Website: lowes
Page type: billing-address
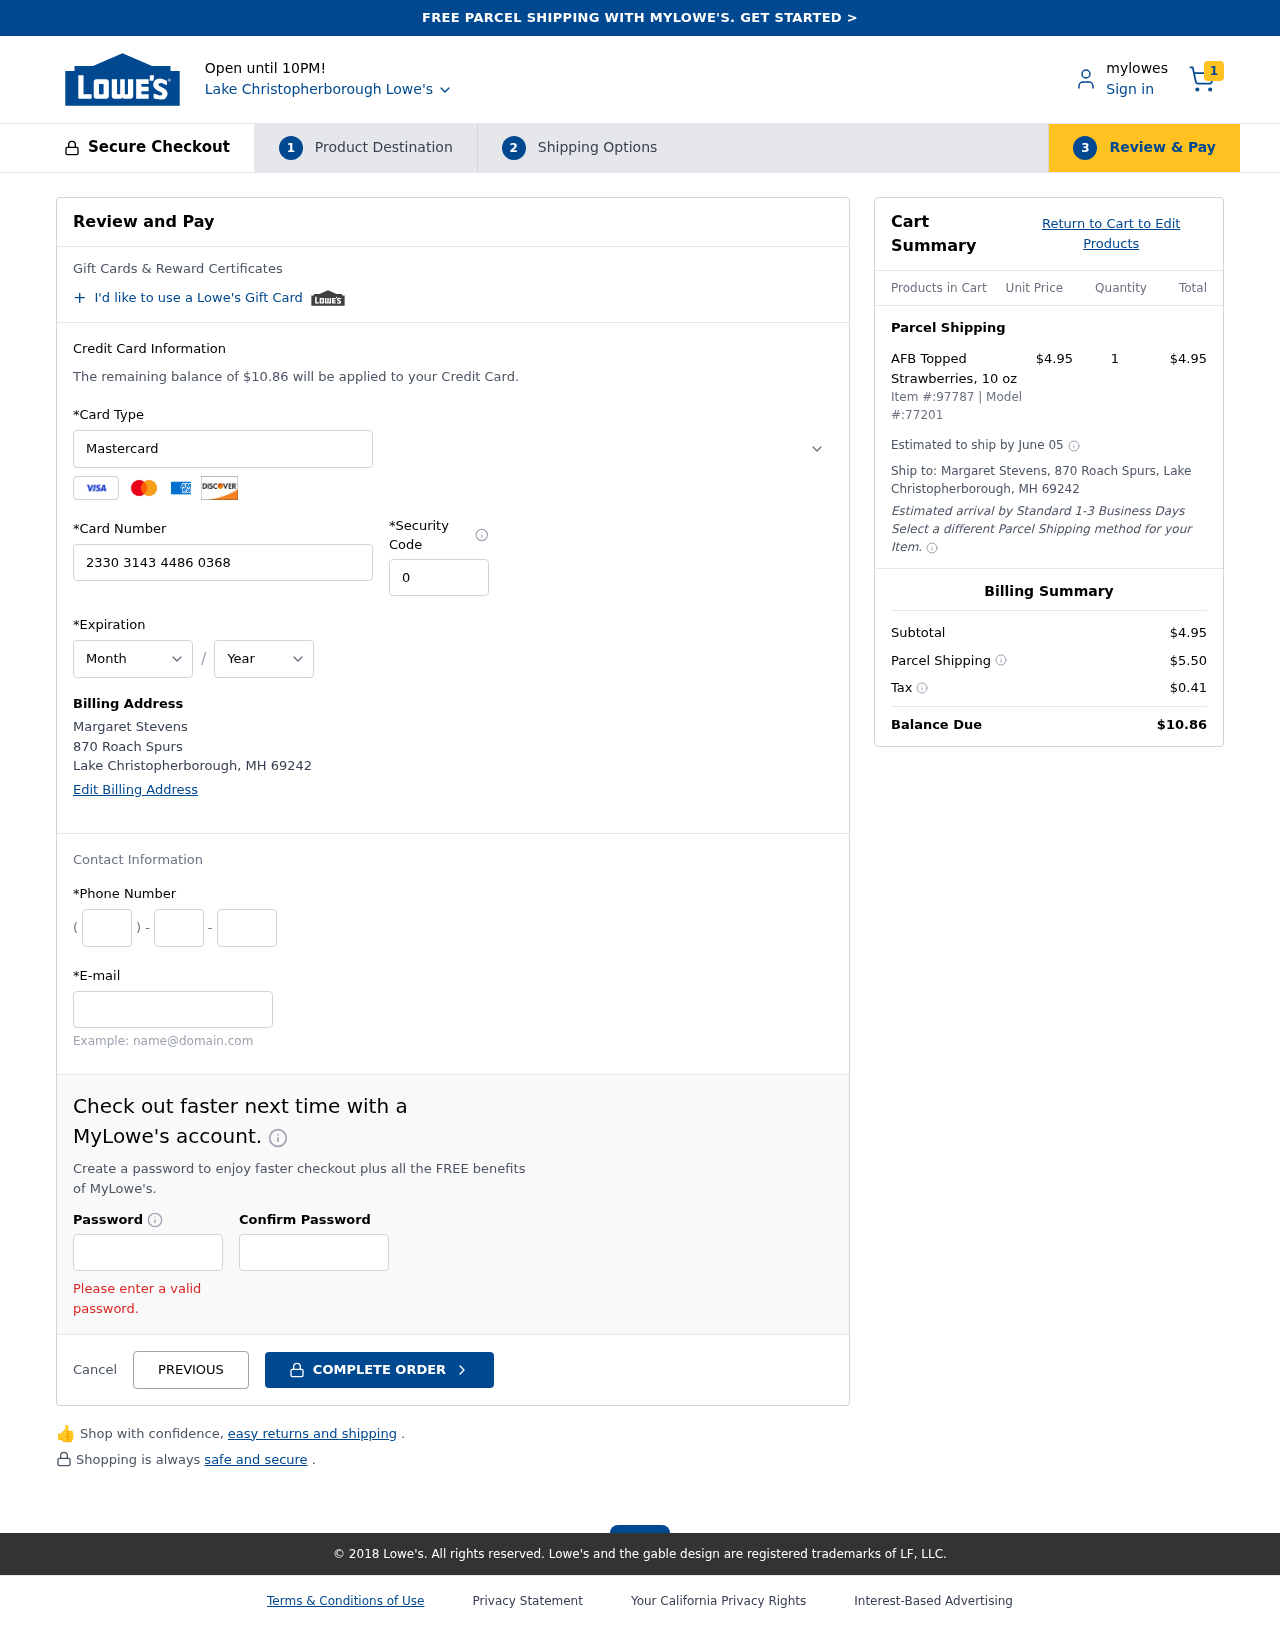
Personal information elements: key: PII_CARD_CVV
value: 011
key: PII_CARD_EXPIRY_MONTH
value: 10
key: PII_CARD_EXPIRY_YEAR
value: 28
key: PII_CARD_NUMBER
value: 2330 3143 4486 0368
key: PII_CARD_TYPE
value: Mastercard
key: PII_CITY
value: Lake Christopherborough
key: PII_CITY_STATE_ZIP
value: Lake Christopherborough, MH 69242
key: PII_EMAIL
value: margaret_stevens@yahoo.com
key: PII_FULLNAME
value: Margaret Stevens
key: PII_PHONE_AREA
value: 935
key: PII_PHONE_PREFIX
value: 810
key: PII_PHONE_SUFFIX
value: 8511
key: PII_STREET
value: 870 Roach Spurs
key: PII_FULLNAME2
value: Margaret Stevens
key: PII_STREET2
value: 870 Roach Spurs
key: PII_CITY_STATE_ZIP2
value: Lake Christopherborough, MH 69242
Product elements: key: PRODUCT1_NAME
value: AFB Topped Strawberries, 10 oz
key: PRODUCT1_PRICE
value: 4.95
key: PRODUCT1_QUANTITY
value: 1
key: PRODUCT_ITEM_NUMBER
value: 97787
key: PRODUCT_MODEL_NUMBER
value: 77201
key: PRODUCT1_LINE_TOTAL
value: $4.95
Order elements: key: ORDER_NUM_ITEMS
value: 1
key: ORDER_TOTAL
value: $10.86
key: ORDER_SHIPPING_DATE
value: June 05
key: ORDER_SUBTOTAL
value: $4.95
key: ORDER_SHIPPING_COST
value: $5.50
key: ORDER_TAX
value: $0.41